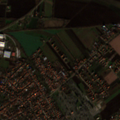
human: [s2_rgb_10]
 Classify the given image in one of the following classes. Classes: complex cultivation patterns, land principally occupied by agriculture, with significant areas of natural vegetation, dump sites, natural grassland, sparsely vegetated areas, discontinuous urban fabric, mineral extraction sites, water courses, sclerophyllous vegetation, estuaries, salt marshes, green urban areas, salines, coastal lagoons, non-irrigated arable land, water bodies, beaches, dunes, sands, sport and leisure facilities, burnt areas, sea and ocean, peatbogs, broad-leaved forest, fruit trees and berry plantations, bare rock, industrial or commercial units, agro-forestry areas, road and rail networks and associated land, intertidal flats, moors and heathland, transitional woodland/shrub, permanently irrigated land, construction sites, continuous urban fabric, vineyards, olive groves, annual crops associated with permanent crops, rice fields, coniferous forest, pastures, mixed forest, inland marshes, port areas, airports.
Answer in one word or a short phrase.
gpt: discontinuous urban fabric, industrial or commercial units, non-irrigated arable land, complex cultivation patterns